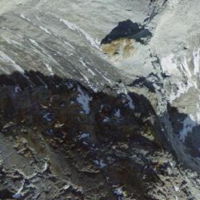
EUNIS habitat code: 49
Species observed at this site:
Prunella collaris
Tichodroma muraria